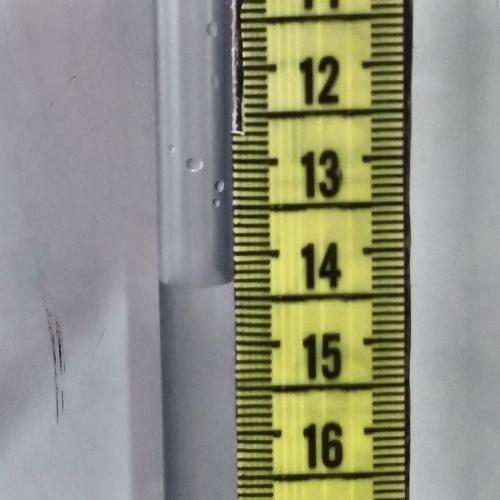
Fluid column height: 14.3 cm